九年级 · 变换几何
如图, $\triangle A B C$ 与 $\triangle D E F$ 位似, 点 $O$ 是它们的位似中心, 其中 $O A: O D=2: 1$, 若 $A B=4$,则 $D E$ 的长为 ( )

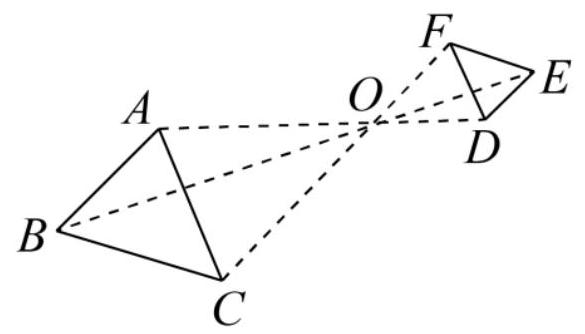
A. 1
B. 2
C. 4
D. 16

答案: B
解析: 根据位似图形的性质得出位似比, 进而得出 $D E$ 的长.

【详解】解: $\because \triangle A B C$ 与 $\triangle D E F$ 位似, 点 $O$ 是它们的位似中心, 其中 $O A: O D=2: 1$,

$\therefore A B: D E=2: 1$,

$\because A B=4$,

$\therefore D E$ 的长为: 2 .

故选: B.

【点睛】本题考查的是位似变换, 正确掌握位似图形的性质是解题关键.